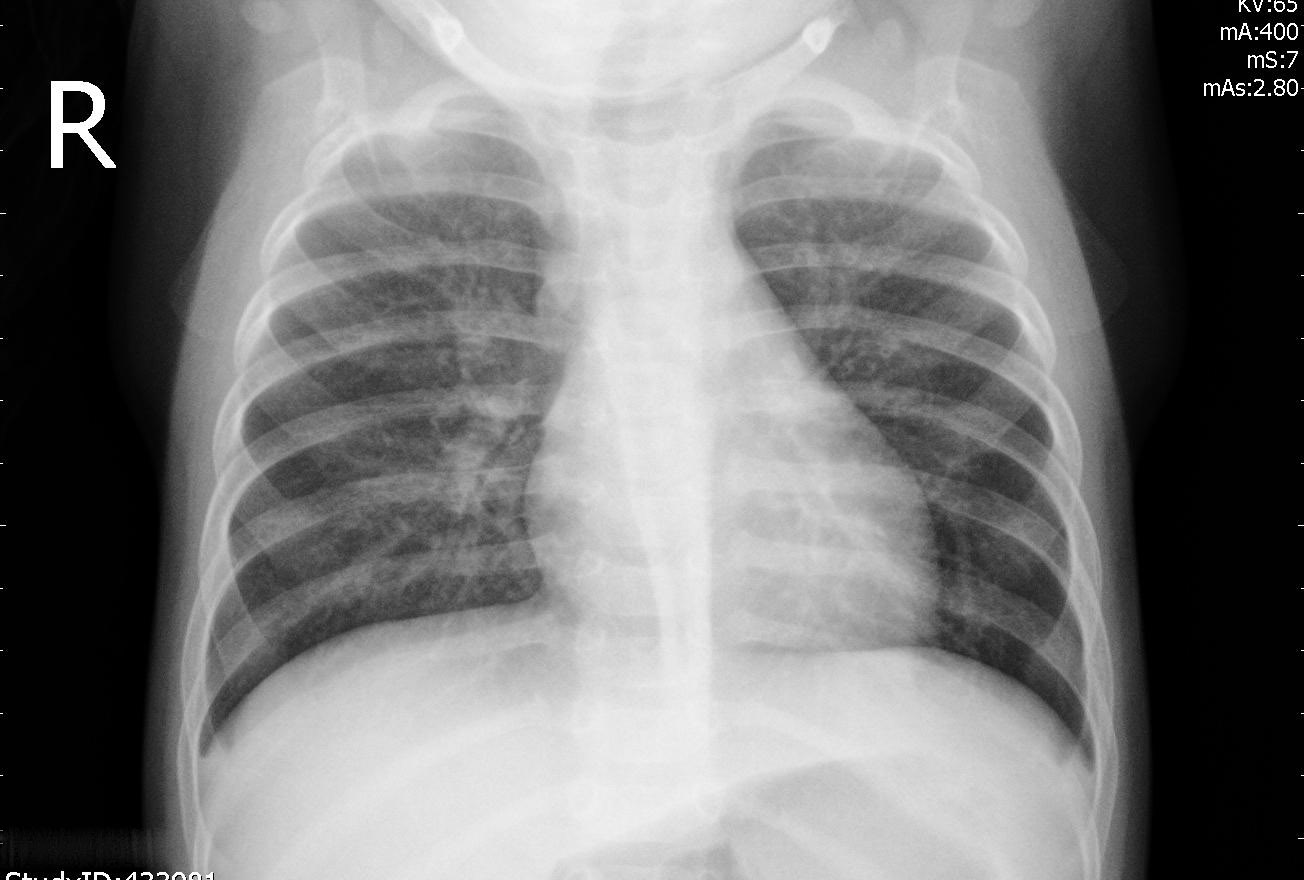
Diagnosis: PNEUMONIA